Question: ## The setup
I have a pipeline processing many similar Tasks. It has three segments in order, A, then B, then C (each of which may have multiple stages). A and C are local to the machine, B is remote.

Tasks in section B, the remote section, need a connection to work. They should all share one connection.
## The question
I want to create the connection when the first task moves from A to B, and close it when the last task moves from B to C. How do I do this?
## The constraints
If it makes the solution easier I can accept one or more of the following constraints:
- - -
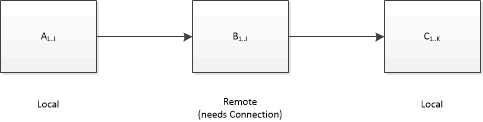
Answer: This is how I would do it:
- 'connection''null'- 'connection'- 'Completed''Dispose()'
In code, as a helper method, it could look something like this:
'''
public static TransformBlock<TInput, TOutput>
CreateTransformBlockWithConnection<TInput, TOutput, TConnection>(
Func<TInput, TConnection, TOutput> transform,
Func<TConnection> connectionFactory)
where TConnection : class, IDisposable
{
TConnection connection = null;
var block = new TransformBlock<TInput, TOutput>(
input =>
{
if (connection == null)
connection = connectionFactory();
return transform(input, connection);
});
block.Completion.ContinueWith(
_ =>
{
if (connection != null)
connection.Dispose();
});
return block;
}
'''
(Note that this won't behave correctly if 'connectionFactory' ever returns 'null'. If you're worried about that, you can add a check for it.)
Usage example (this executes each string input as a SQL command and returns the result):
'''
var block = CreateTransformBlockWithConnection(
(string input, SqlConnection connection) =>
new SqlCommand(input, connection).ExecuteScalar(),
() => new SqlConnection());
'''